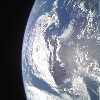
Label: cloud